Field crop: maize
Growth stage: 1
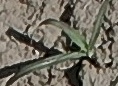
Species: sorghum